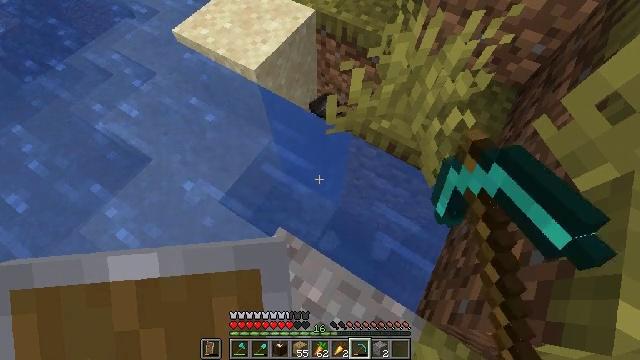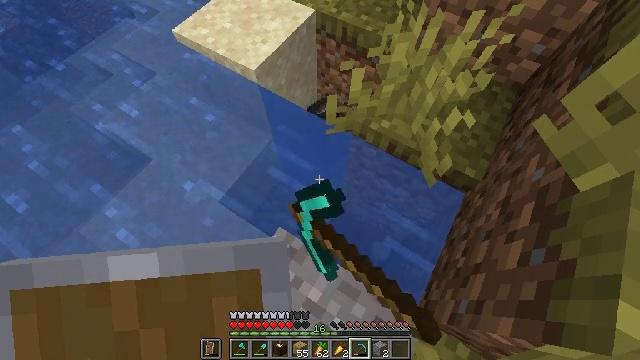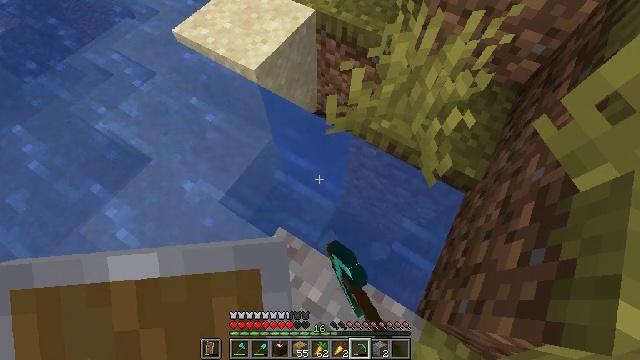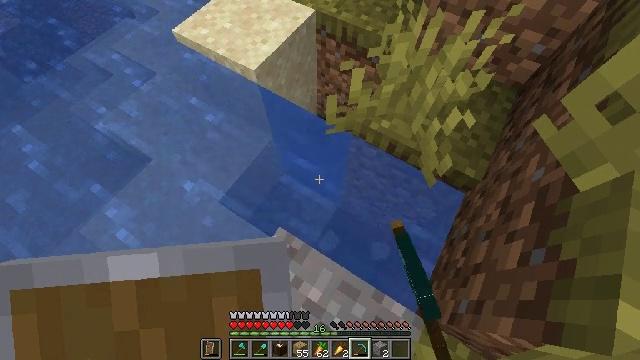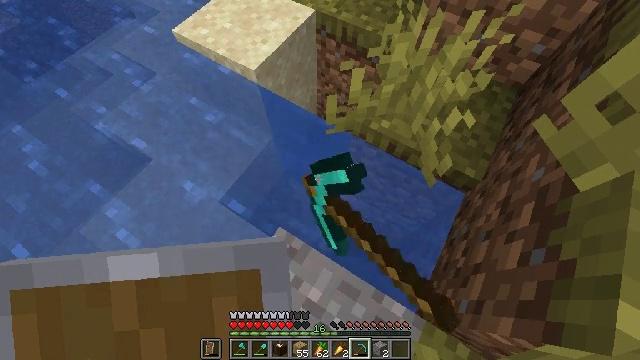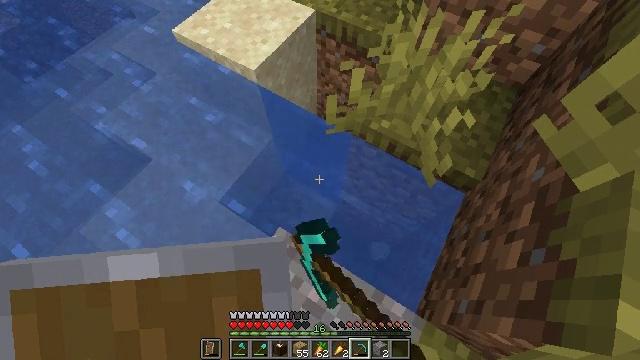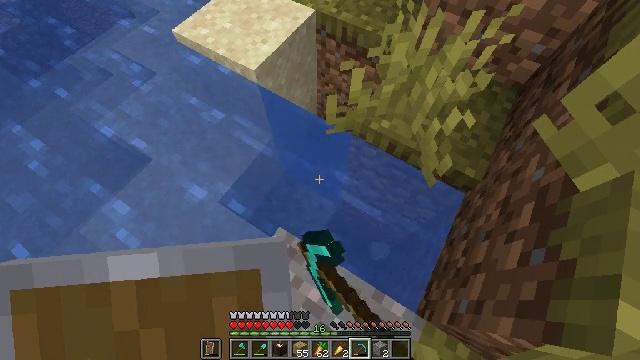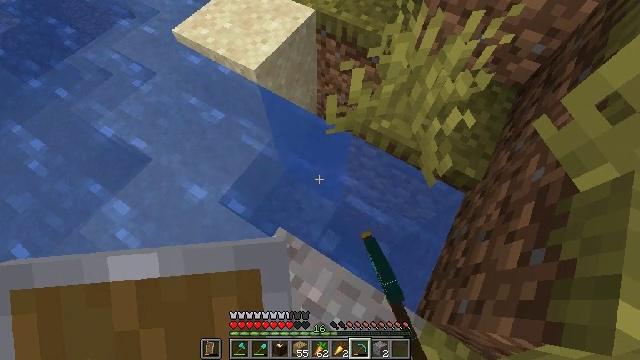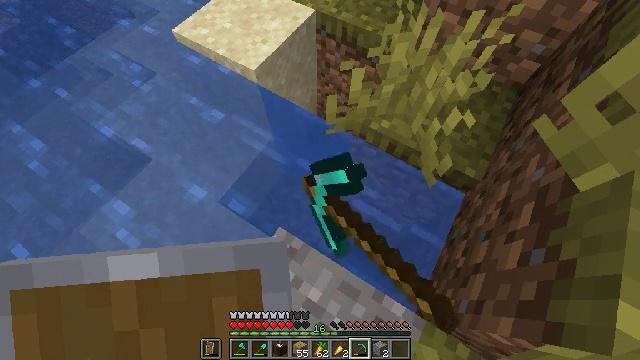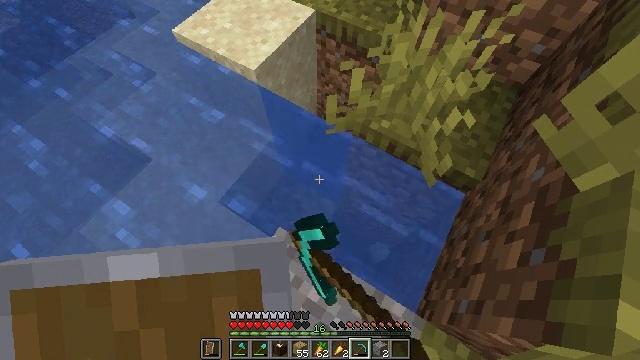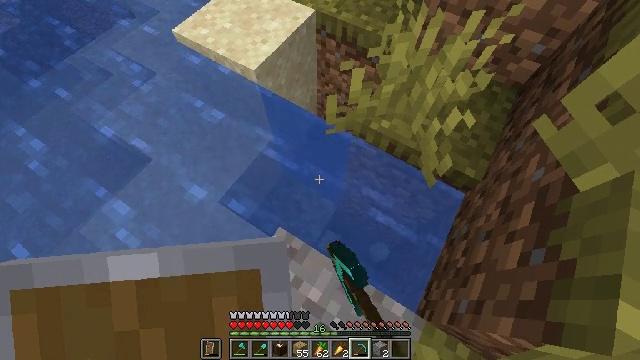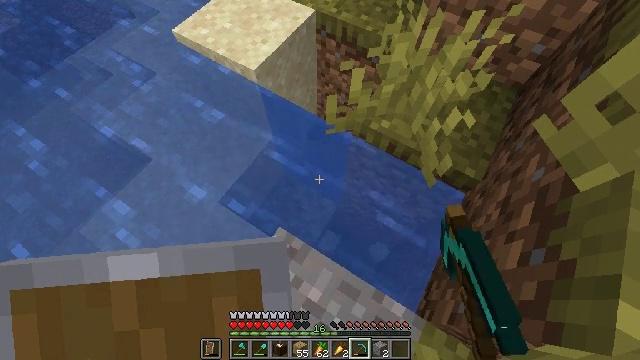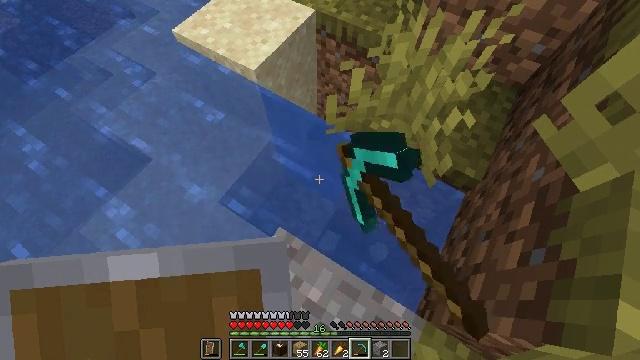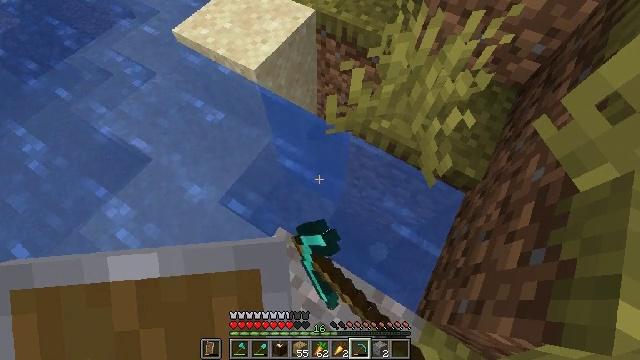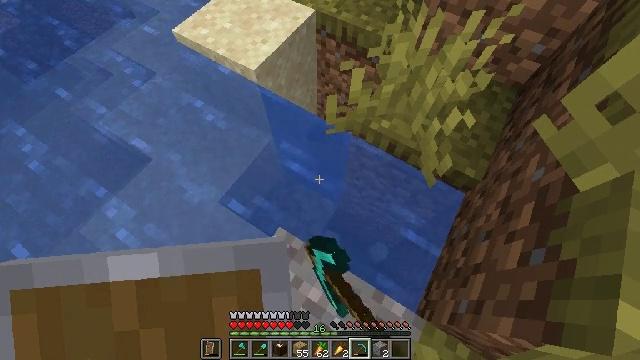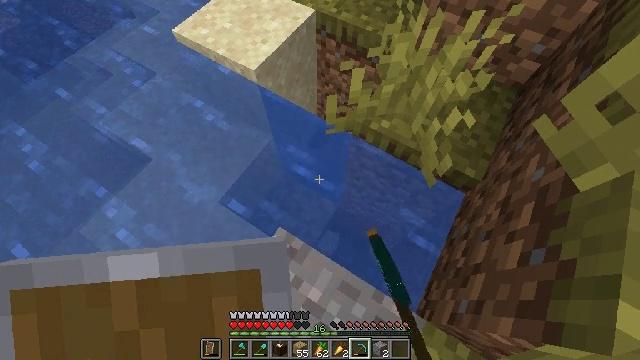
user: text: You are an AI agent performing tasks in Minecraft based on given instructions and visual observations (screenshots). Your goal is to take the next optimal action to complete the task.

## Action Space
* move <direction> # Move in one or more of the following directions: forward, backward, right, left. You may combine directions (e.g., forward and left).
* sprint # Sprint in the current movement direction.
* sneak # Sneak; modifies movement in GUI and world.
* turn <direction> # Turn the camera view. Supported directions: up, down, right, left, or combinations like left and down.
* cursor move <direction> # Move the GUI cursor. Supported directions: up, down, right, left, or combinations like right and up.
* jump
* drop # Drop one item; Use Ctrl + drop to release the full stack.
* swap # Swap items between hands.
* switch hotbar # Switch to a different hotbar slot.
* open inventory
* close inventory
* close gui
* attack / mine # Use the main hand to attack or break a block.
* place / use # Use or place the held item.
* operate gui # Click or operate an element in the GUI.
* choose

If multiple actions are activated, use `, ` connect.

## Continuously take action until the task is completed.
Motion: motion action
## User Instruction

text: Dig through gravel to clear a path.
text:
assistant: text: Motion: attack / mine
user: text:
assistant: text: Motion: attack / mine
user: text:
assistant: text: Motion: attack / mine
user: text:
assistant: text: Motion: attack / mine
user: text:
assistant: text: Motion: attack / mine
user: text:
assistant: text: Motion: attack / mine
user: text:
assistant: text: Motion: attack / mine
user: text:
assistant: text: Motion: attack / mine
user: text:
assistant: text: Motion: attack / mine
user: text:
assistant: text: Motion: attack / mine
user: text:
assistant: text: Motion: attack / mine
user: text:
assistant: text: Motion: attack / mine
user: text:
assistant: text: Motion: attack / mine
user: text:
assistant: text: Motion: attack / mine
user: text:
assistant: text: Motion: attack / mine
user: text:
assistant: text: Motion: attack / mine
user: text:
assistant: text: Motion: turn down, attack / mine
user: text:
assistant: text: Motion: turn left and down, attack / mine
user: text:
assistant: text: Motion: turn down, attack / mine
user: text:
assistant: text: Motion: attack / mine
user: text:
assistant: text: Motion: attack / mine
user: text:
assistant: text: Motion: attack / mine
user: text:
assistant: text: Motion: attack / mine
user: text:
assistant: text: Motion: attack / mine
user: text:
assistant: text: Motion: attack / mine
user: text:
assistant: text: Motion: attack / mine
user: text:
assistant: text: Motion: attack / mine
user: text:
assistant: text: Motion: attack / mine
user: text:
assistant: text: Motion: attack / mine
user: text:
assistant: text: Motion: attack / mine